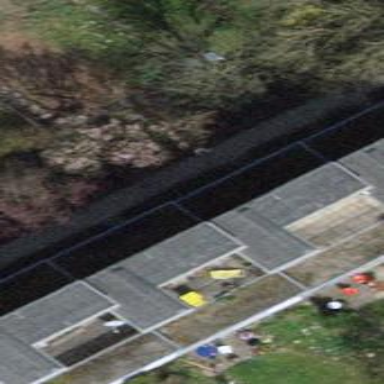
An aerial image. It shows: Flat-roofed terrace building.